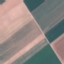
Land use / land cover: AnnualCrop